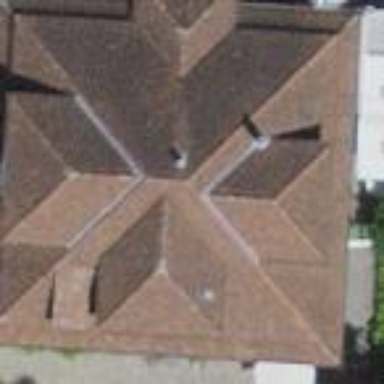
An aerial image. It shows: Hipped roof on residential building.